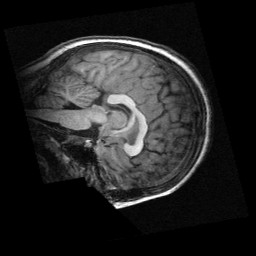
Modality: T1w
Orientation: sagittal
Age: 11
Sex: female
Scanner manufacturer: siemens
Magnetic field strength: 3 T
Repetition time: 2.3 s
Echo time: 0.00336 s